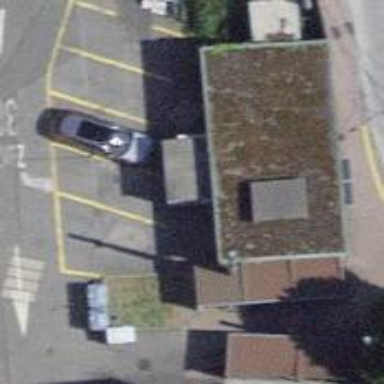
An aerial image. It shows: Bicycle parking area.